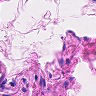
Metastatic tissue present: no